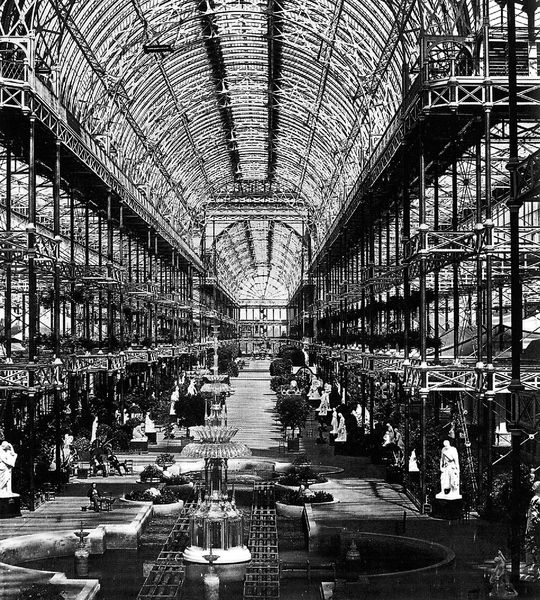
Titel: London, Glaspalast auf der Weltausstellung 1851
Künstler: Joseph Paxton
Standort: (GB England London) (EU - GB - England - London)
Schlagwörter: himmel, wasser, glas, marmor, paris, schwarz, weiss, architektur, innenraum, brunnen, garten, skulptur, statue, balkon, bogen, modern, allee, figuren, industrie, metall, galerie, halle, foto, fotografie, photographie, gang, gerüst, schwarz-weiss, kunst, arkaden, photo, ausstellung, skulpturen, statuen, gewächshaus, etagen, museum, london, glaspalast, stahl, wasserbecken, bau, brunne, glashaus, hallen, statik, markthalle, gerüste, musee, 19. jahrhundert, 1900